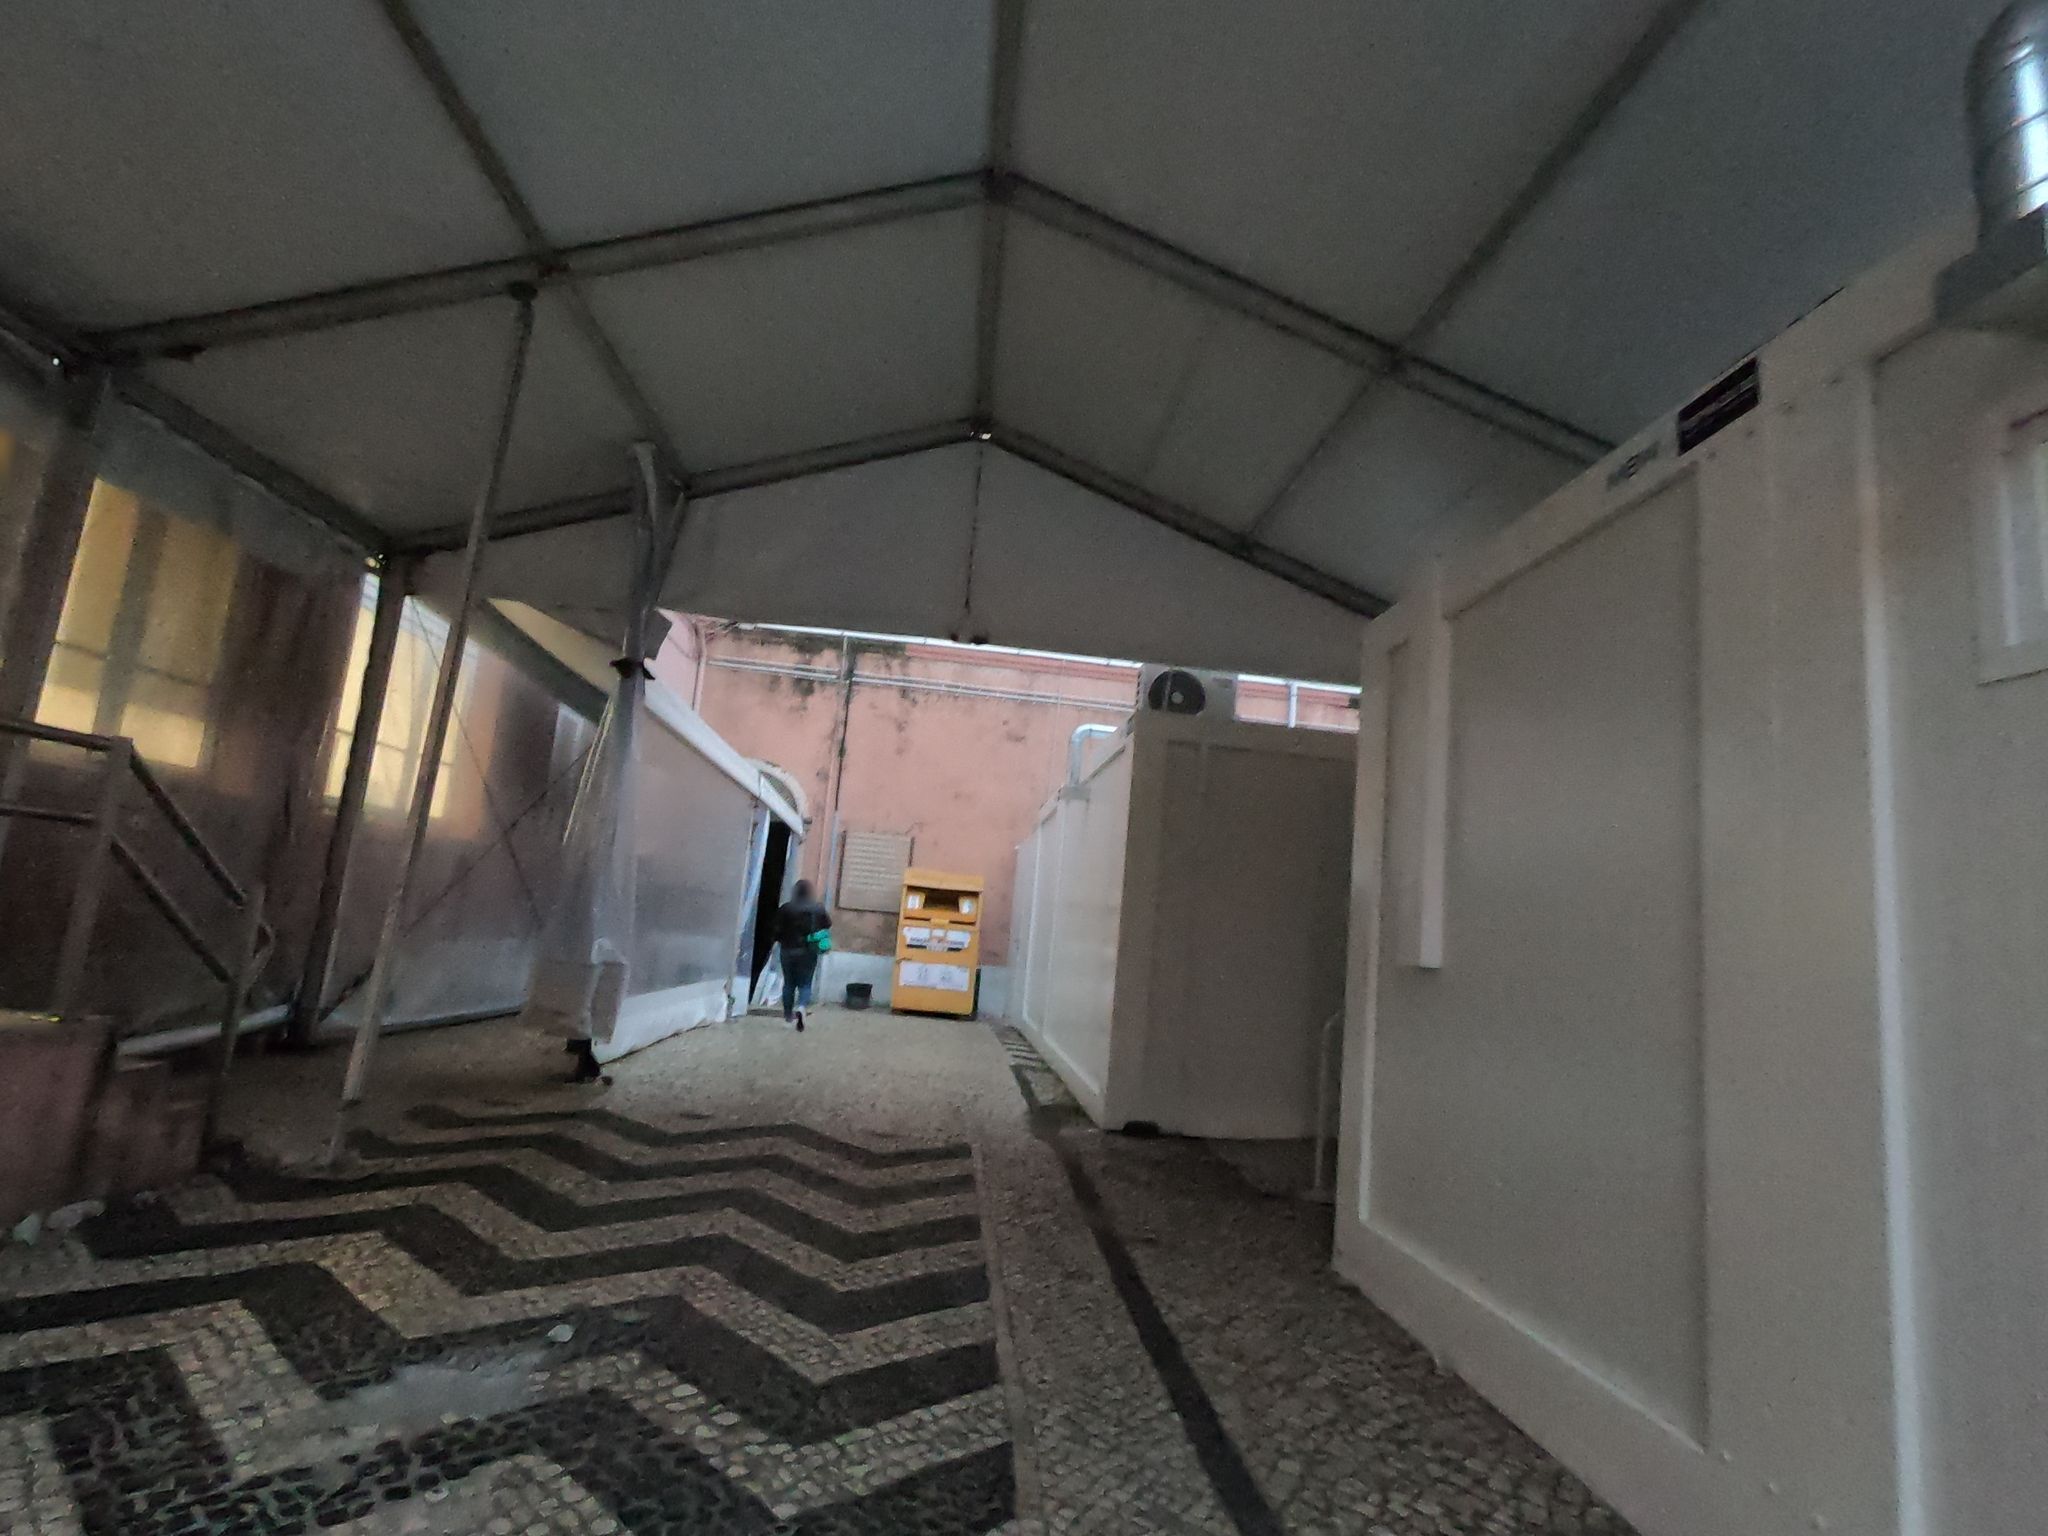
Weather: snowy
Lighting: day
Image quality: slightly poor
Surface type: walking surface
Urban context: urban centre
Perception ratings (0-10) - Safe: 5.18, Lively: 2.1, Beautiful: 1, Boring: 7.23, Depressing: 4.41, Wealthy: 4.36